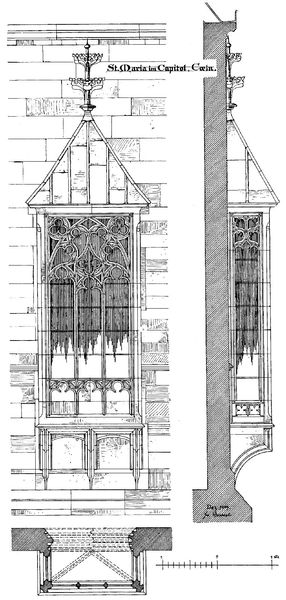
Titel: St. Maria im Kapitol in Köln
Standort: Köln, St. Maria im Kapitol (EU - D - NRW)
Schlagwörter: ausschnitt, fenster, skizze, zeichnung, dach, gebäude, wand, architektur, steine, vorhang, kirche, frontal, gotik, giebel, mauer, grafik, detail, seitenansicht, verzierung, erker, mauerwerk, schnitt, text, gotisch, plan, gothik, maria, kapitol, bauzeichnung, barok, fensterbogen, spitzdach, köln, capitol, mauser, st. daria